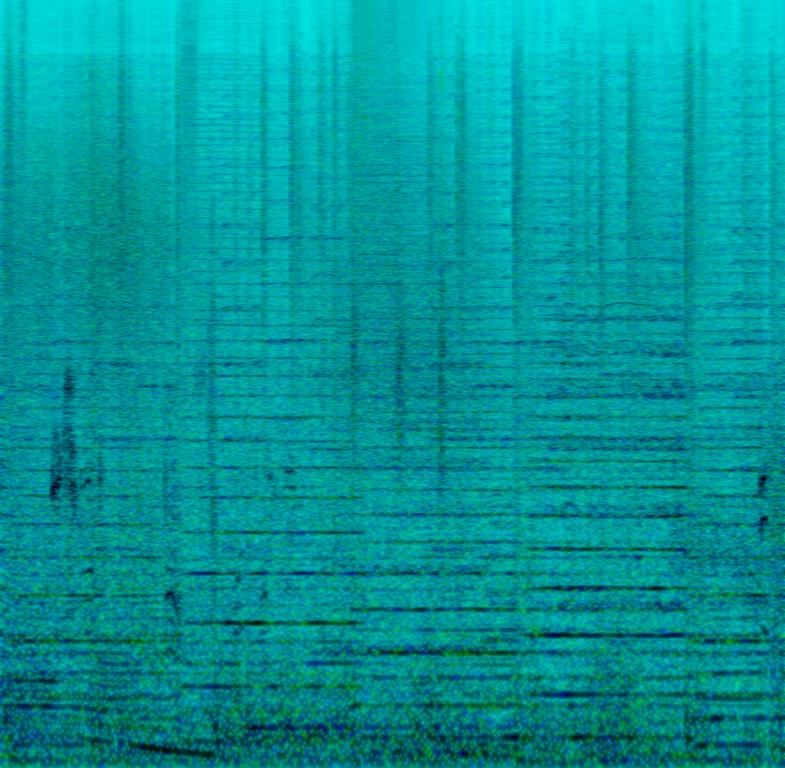
This game music features an orchestra. A string section plays a melody which is in harmony with the horn section. A choir sings in the background. The percussion plays a simple beat. During this orchestral section, a voice over the radio can be heard giving instructions. The orchestral section comes to a pause and the sound of missiles being launched are played. It ends with the sound of blasts. This song can be used in a war game.